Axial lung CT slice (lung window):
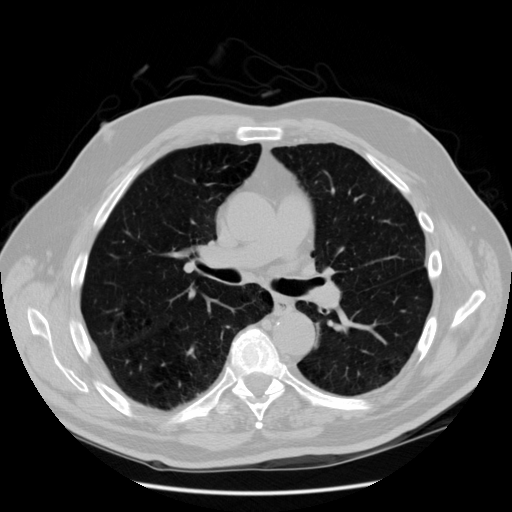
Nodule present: no